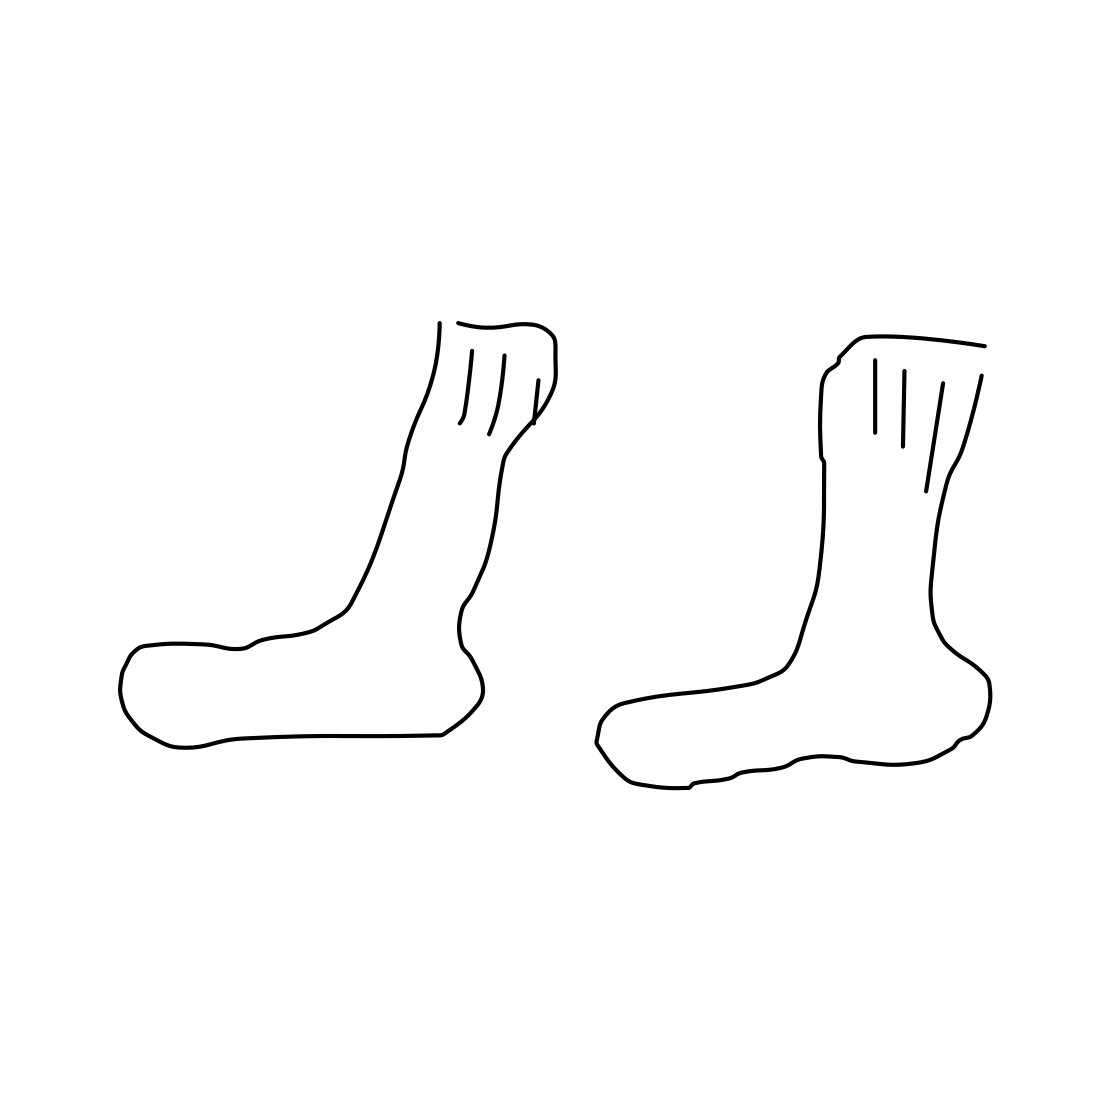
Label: socks